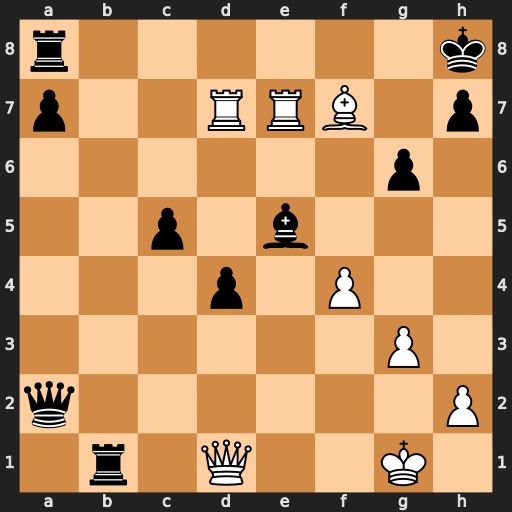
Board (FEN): r6k/p2RRB1p/6p1/2p1b3/3p1P2/6P1/q6P/1r1Q2K1
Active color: w
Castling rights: -
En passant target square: -
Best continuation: Bxa2 Rxd1+ Kg2 Rd2+ Kh3 Rxa2 fxe5 Re2 e6 d3 Rxh7+